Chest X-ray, PA view. Patient: 67 years old, sex M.
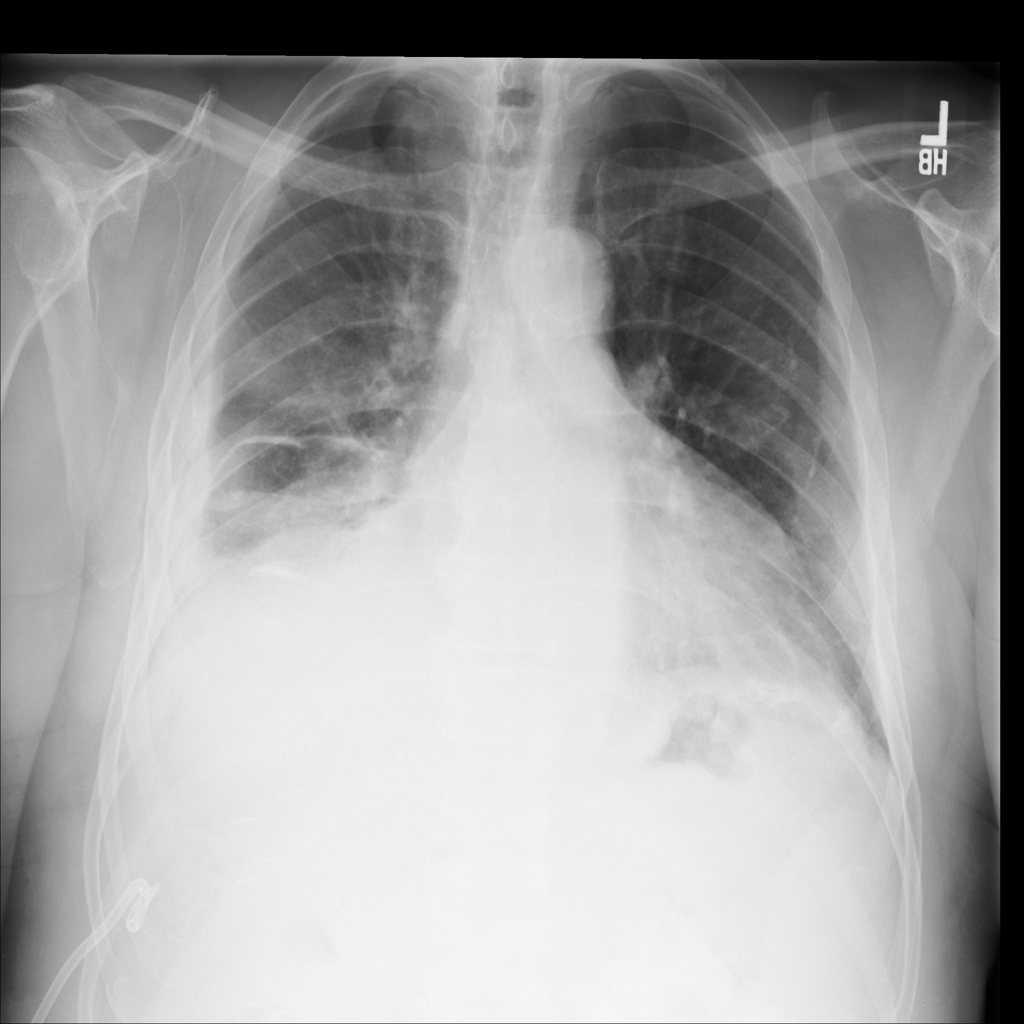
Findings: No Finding